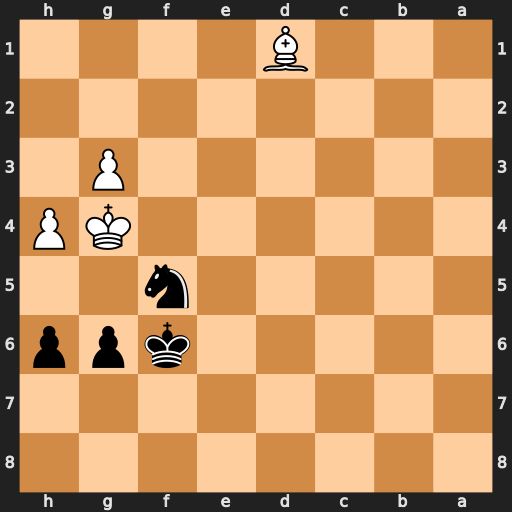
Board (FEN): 8/8/5kpp/5n2/6KP/6P1/8/3B4
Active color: b
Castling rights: -
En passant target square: -
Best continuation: Ne3+ Kf3 Nxd1